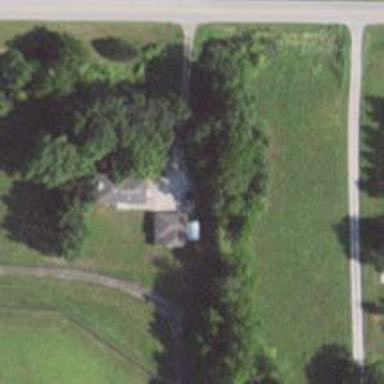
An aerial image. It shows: Driveway.